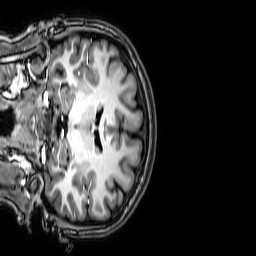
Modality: T1w
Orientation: coronal
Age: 23
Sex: female